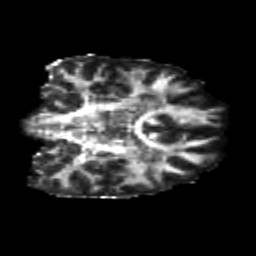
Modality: FA
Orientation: coronal
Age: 22
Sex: female
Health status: healthy
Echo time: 0.074 s